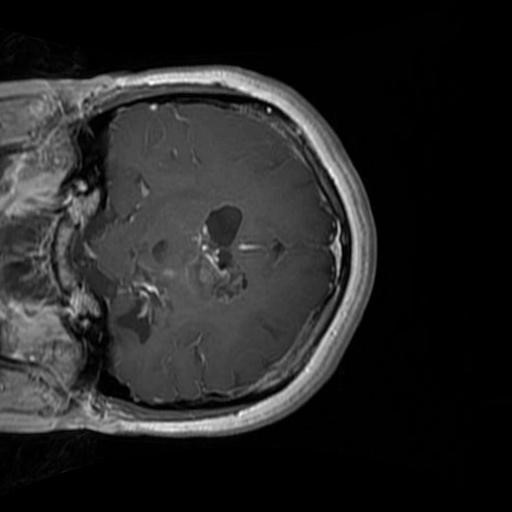
Label: brain_glioma